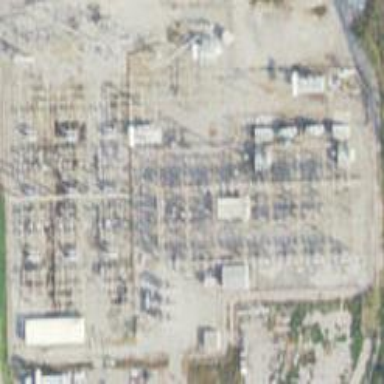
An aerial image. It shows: Power substation.